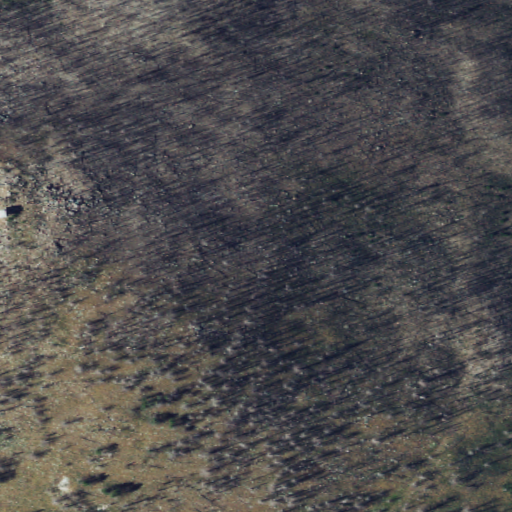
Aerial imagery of mountain in Washington named Buck Mountain containing grassland, open development, and medium intensity development